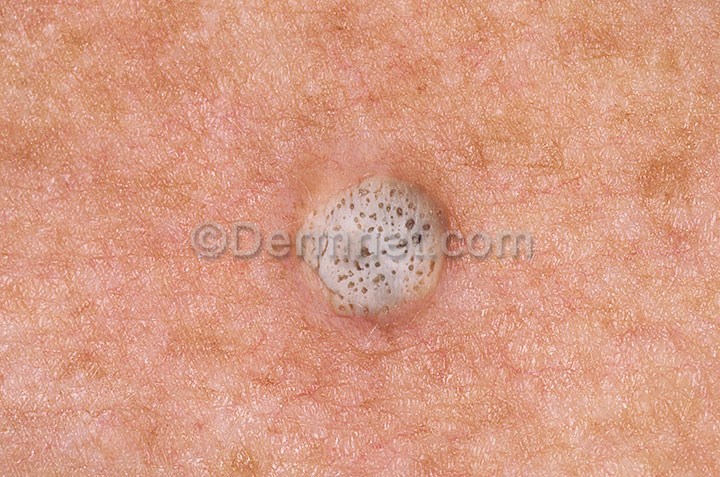
Disease: Seborrheic Keratoses and other Benign Tumors